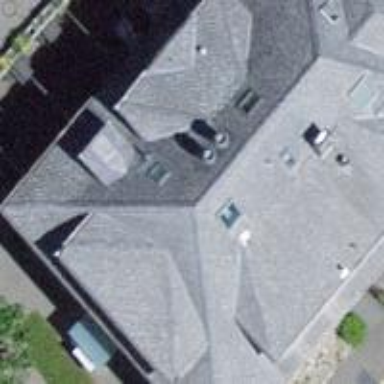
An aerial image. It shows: Building with hipped roof shape.